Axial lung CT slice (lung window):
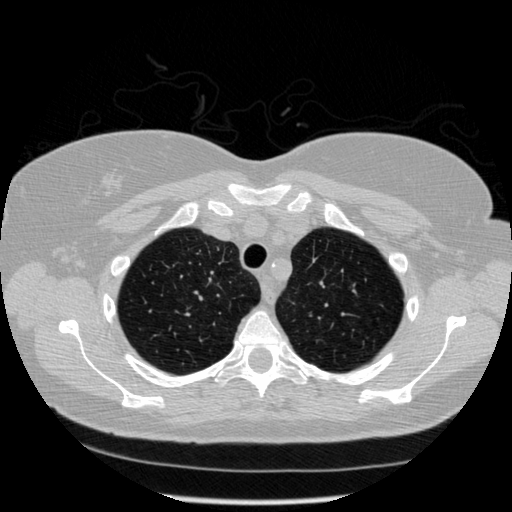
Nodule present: no